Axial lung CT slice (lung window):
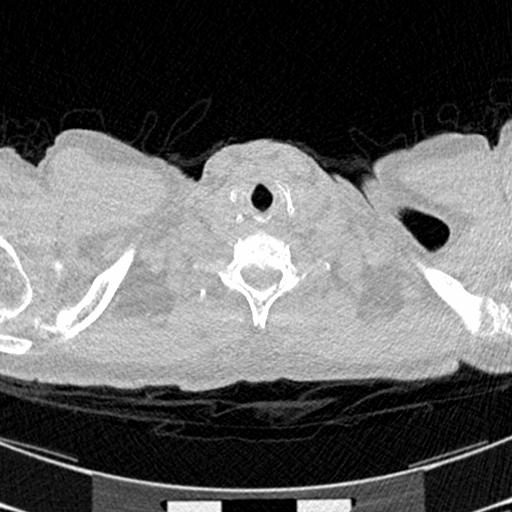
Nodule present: no